Question: I have developed a media player using VideoView for playing videos. It works fine but it has an issue that there is a white space at bottom of playing video. You can check my code and screen shot of the player. Please help me in this respect I would be very thankful to you. Thanks in advance.

'''
<?xml version="1.0" encoding="utf-8"?>
<LinearLayout xmlns:android="http://schemas.android.com/apk/res/android"
android:orientation="vertical"
android:layout_width="match_parent"
android:layout_height="match_parent"
>
<VideoView
android:id="@+id/video_view"
android:layout_width="match_parent"
android:layout_height="match_parent"
/>
</LinearLayout>
'''
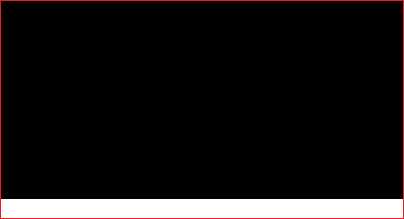
Answer: This should work, it will stretch your video to fill all the screen:
'''
<?xml version="1.0" encoding="utf-8"?>
<RelativeLayout xmlns:android="http://schemas.android.com/apk/res/android"
android:layout_width="fill_parent"
android:layout_height="fill_parent">
<VideoView android:id="@+id/videoViewRelative"
android:layout_alignParentTop="true"
android:layout_alignParentBottom="true"
android:layout_alignParentLeft="true"
android:layout_alignParentRight="true"
android:layout_width="fill_parent"
android:layout_height="fill_parent">
</VideoView>
</RelativeLayout>
'''